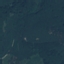
Land use / land cover class: Forest